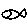
Label: fish